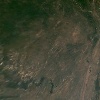
Label: land